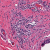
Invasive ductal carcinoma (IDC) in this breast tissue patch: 0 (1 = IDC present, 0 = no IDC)